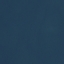
Land use / land cover class: SeaLake